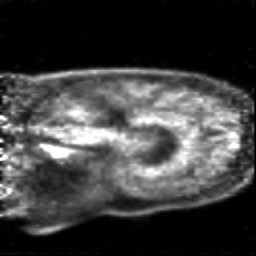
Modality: PET
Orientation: sagittal
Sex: male
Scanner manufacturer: siemens